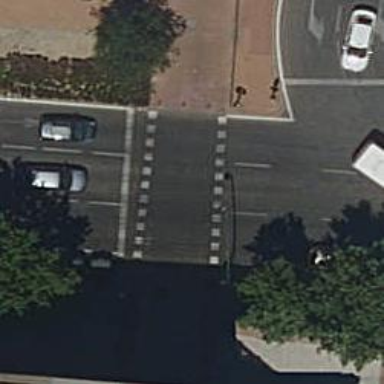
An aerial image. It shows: Crossing with traffic signals.